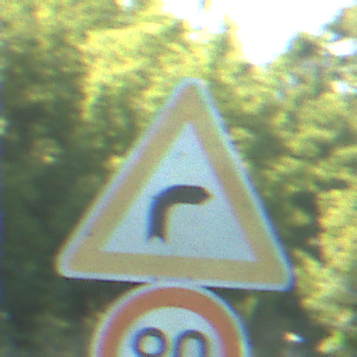
Verkehrszeichen: KurveRechts
Zusatzzeichen unten: Geschwindigkeit80
Umgebung: Outdoor, Nature
Tageszeit: MorningAfternoon
Wetter: Clear
Licht: Natural
Jahreszeit: NotSpecified
Kontrast: HighContrast